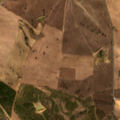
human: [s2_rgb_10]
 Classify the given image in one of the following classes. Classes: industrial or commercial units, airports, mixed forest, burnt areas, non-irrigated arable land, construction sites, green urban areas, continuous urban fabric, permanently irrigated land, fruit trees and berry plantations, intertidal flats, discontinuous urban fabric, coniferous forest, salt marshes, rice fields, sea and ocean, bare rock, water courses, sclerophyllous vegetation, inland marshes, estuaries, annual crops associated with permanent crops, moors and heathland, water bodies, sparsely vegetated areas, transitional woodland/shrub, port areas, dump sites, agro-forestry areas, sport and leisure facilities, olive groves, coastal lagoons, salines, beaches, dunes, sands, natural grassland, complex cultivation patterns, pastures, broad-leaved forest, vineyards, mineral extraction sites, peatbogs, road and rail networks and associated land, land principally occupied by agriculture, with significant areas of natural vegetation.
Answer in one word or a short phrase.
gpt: non-irrigated arable land, coniferous forest, transitional woodland/shrub